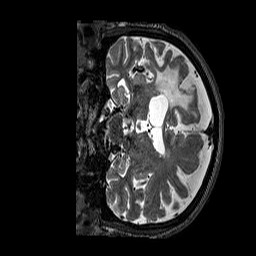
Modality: T2w
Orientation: coronal
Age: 61
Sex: male
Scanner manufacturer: siemens
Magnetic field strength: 3 T
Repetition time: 3.2 s
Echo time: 0.567 s